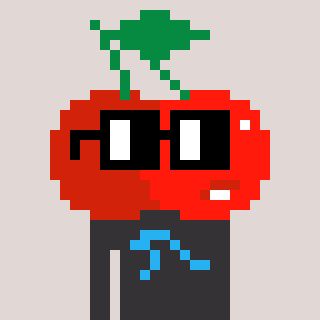
a pixel art character with square black glasses, a cherry-shaped head and a grayscale-colored body on a warm background